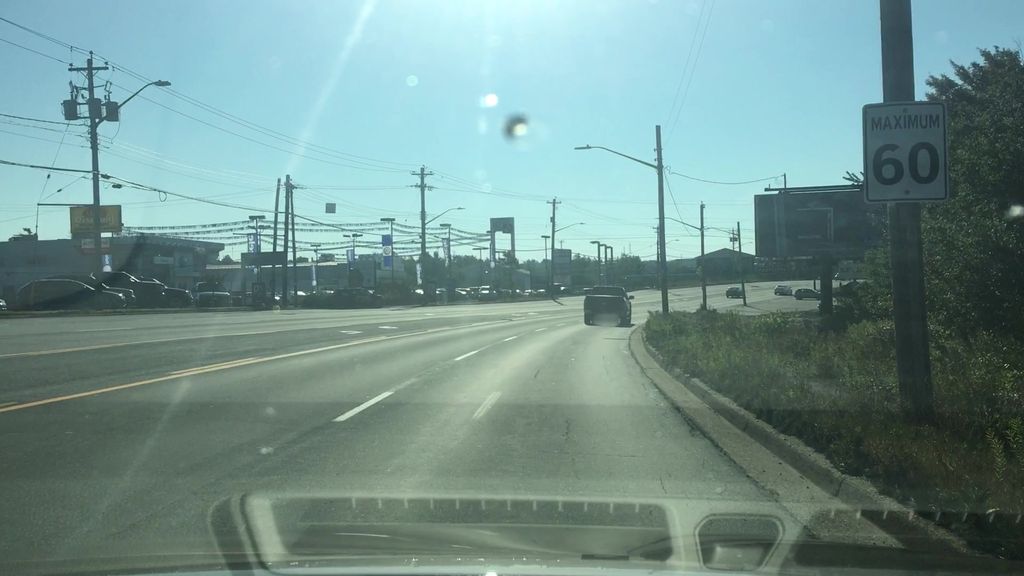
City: halifax